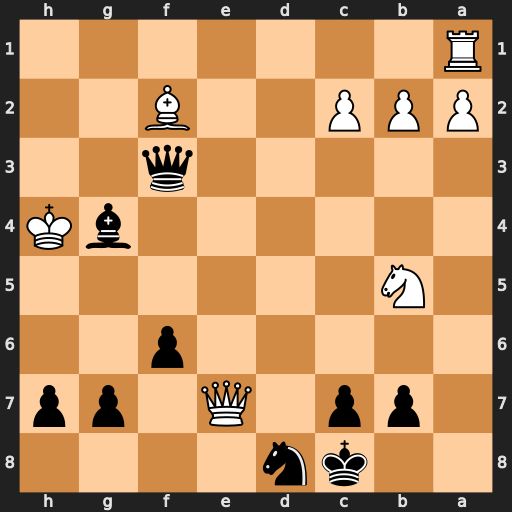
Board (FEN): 2kn4/1pp1Q1pp/5p2/1N6/6bK/5q2/PPP2B2/R7
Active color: b
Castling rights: -
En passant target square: -
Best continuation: g5#